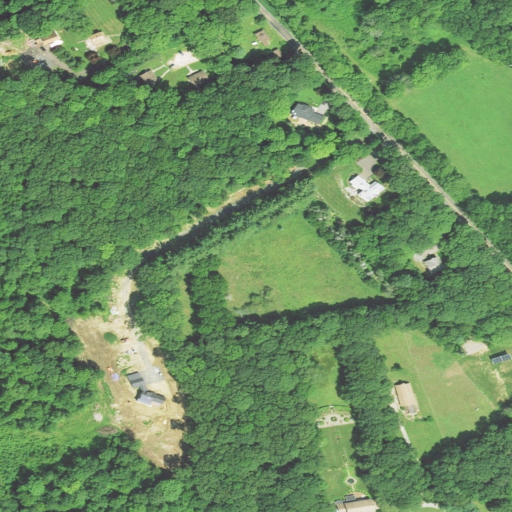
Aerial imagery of mountain in Connecticut named Wormwood Hill containing deciduous forest, mixed forest, open development, pasture, low intensity development, and cultivated crops